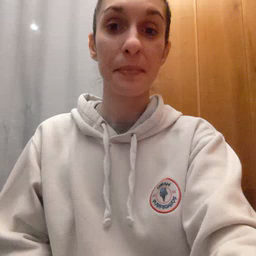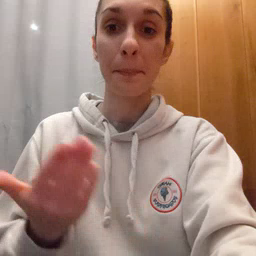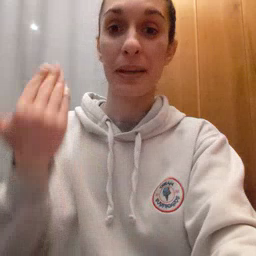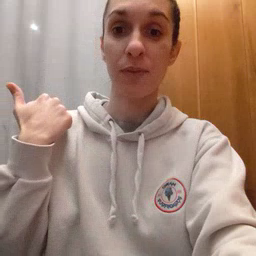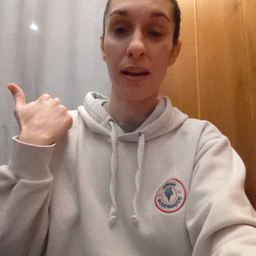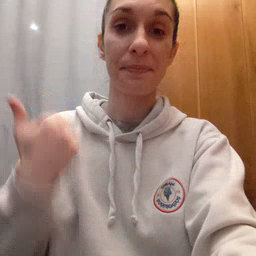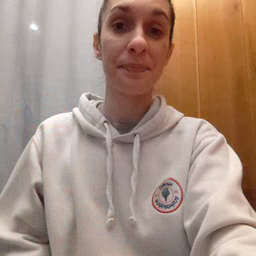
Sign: before